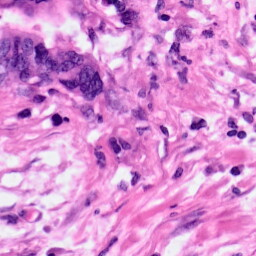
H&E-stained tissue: Pancreatic